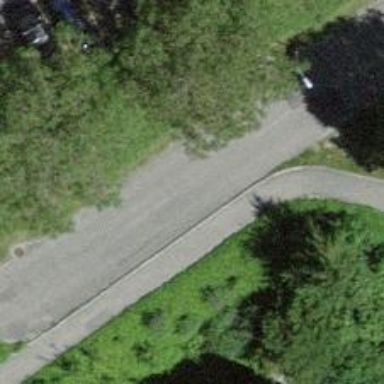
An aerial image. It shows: Residential road with no sidewalk.